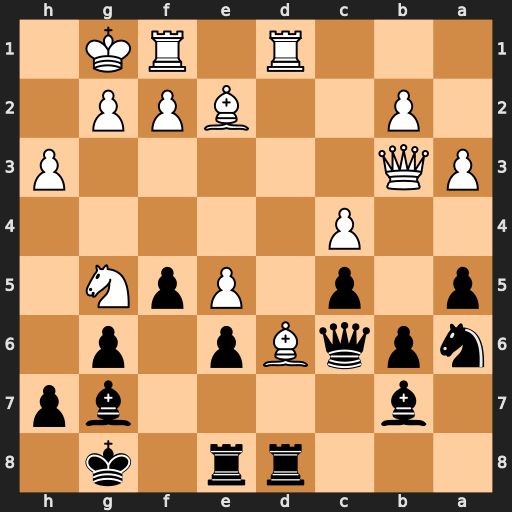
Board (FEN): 3rr1k1/1b4bp/npqBp1p1/p1p1PpN1/2P5/PQ5P/1P2BPP1/3R1RK1
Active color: b
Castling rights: -
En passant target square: -
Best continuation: Qxg2#